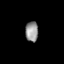
Tissue: prostate
Cell type: T cells
Senescence score: 0.3391
Nuclear area (px): 251
Mean DAPI intensity: 149.717